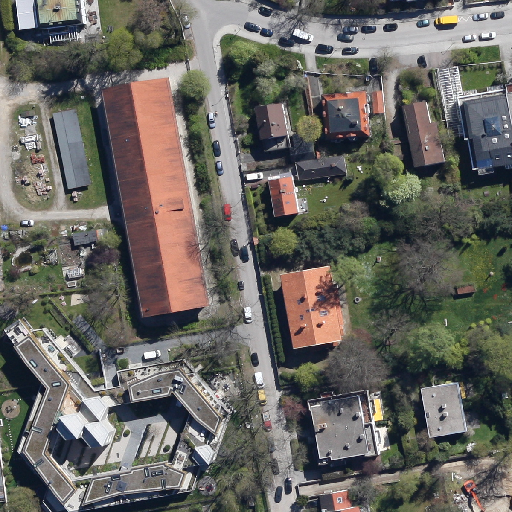
Referring expression: light-duty vehicle in the parking area